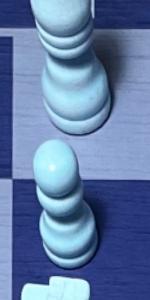
Label: Pawn_White